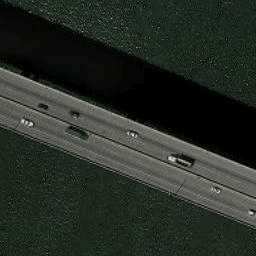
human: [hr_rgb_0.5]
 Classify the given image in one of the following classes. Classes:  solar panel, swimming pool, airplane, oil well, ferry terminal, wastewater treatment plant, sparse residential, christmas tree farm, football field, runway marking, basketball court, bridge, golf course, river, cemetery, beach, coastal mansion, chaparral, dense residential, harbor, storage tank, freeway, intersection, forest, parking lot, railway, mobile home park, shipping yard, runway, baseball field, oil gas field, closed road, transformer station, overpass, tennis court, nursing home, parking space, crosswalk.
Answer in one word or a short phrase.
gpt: bridge